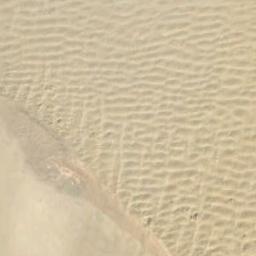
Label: desert